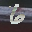
Label: 6